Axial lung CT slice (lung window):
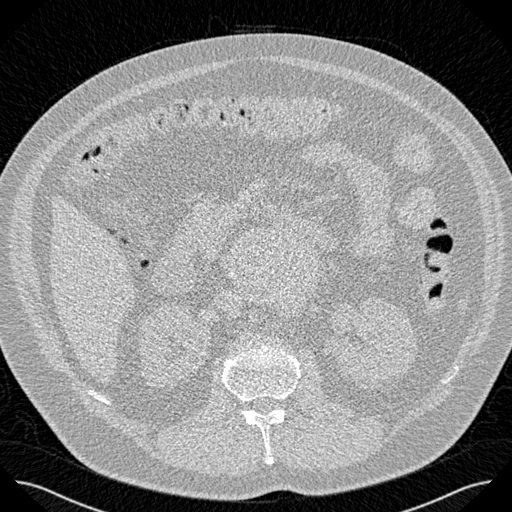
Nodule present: no